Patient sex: F
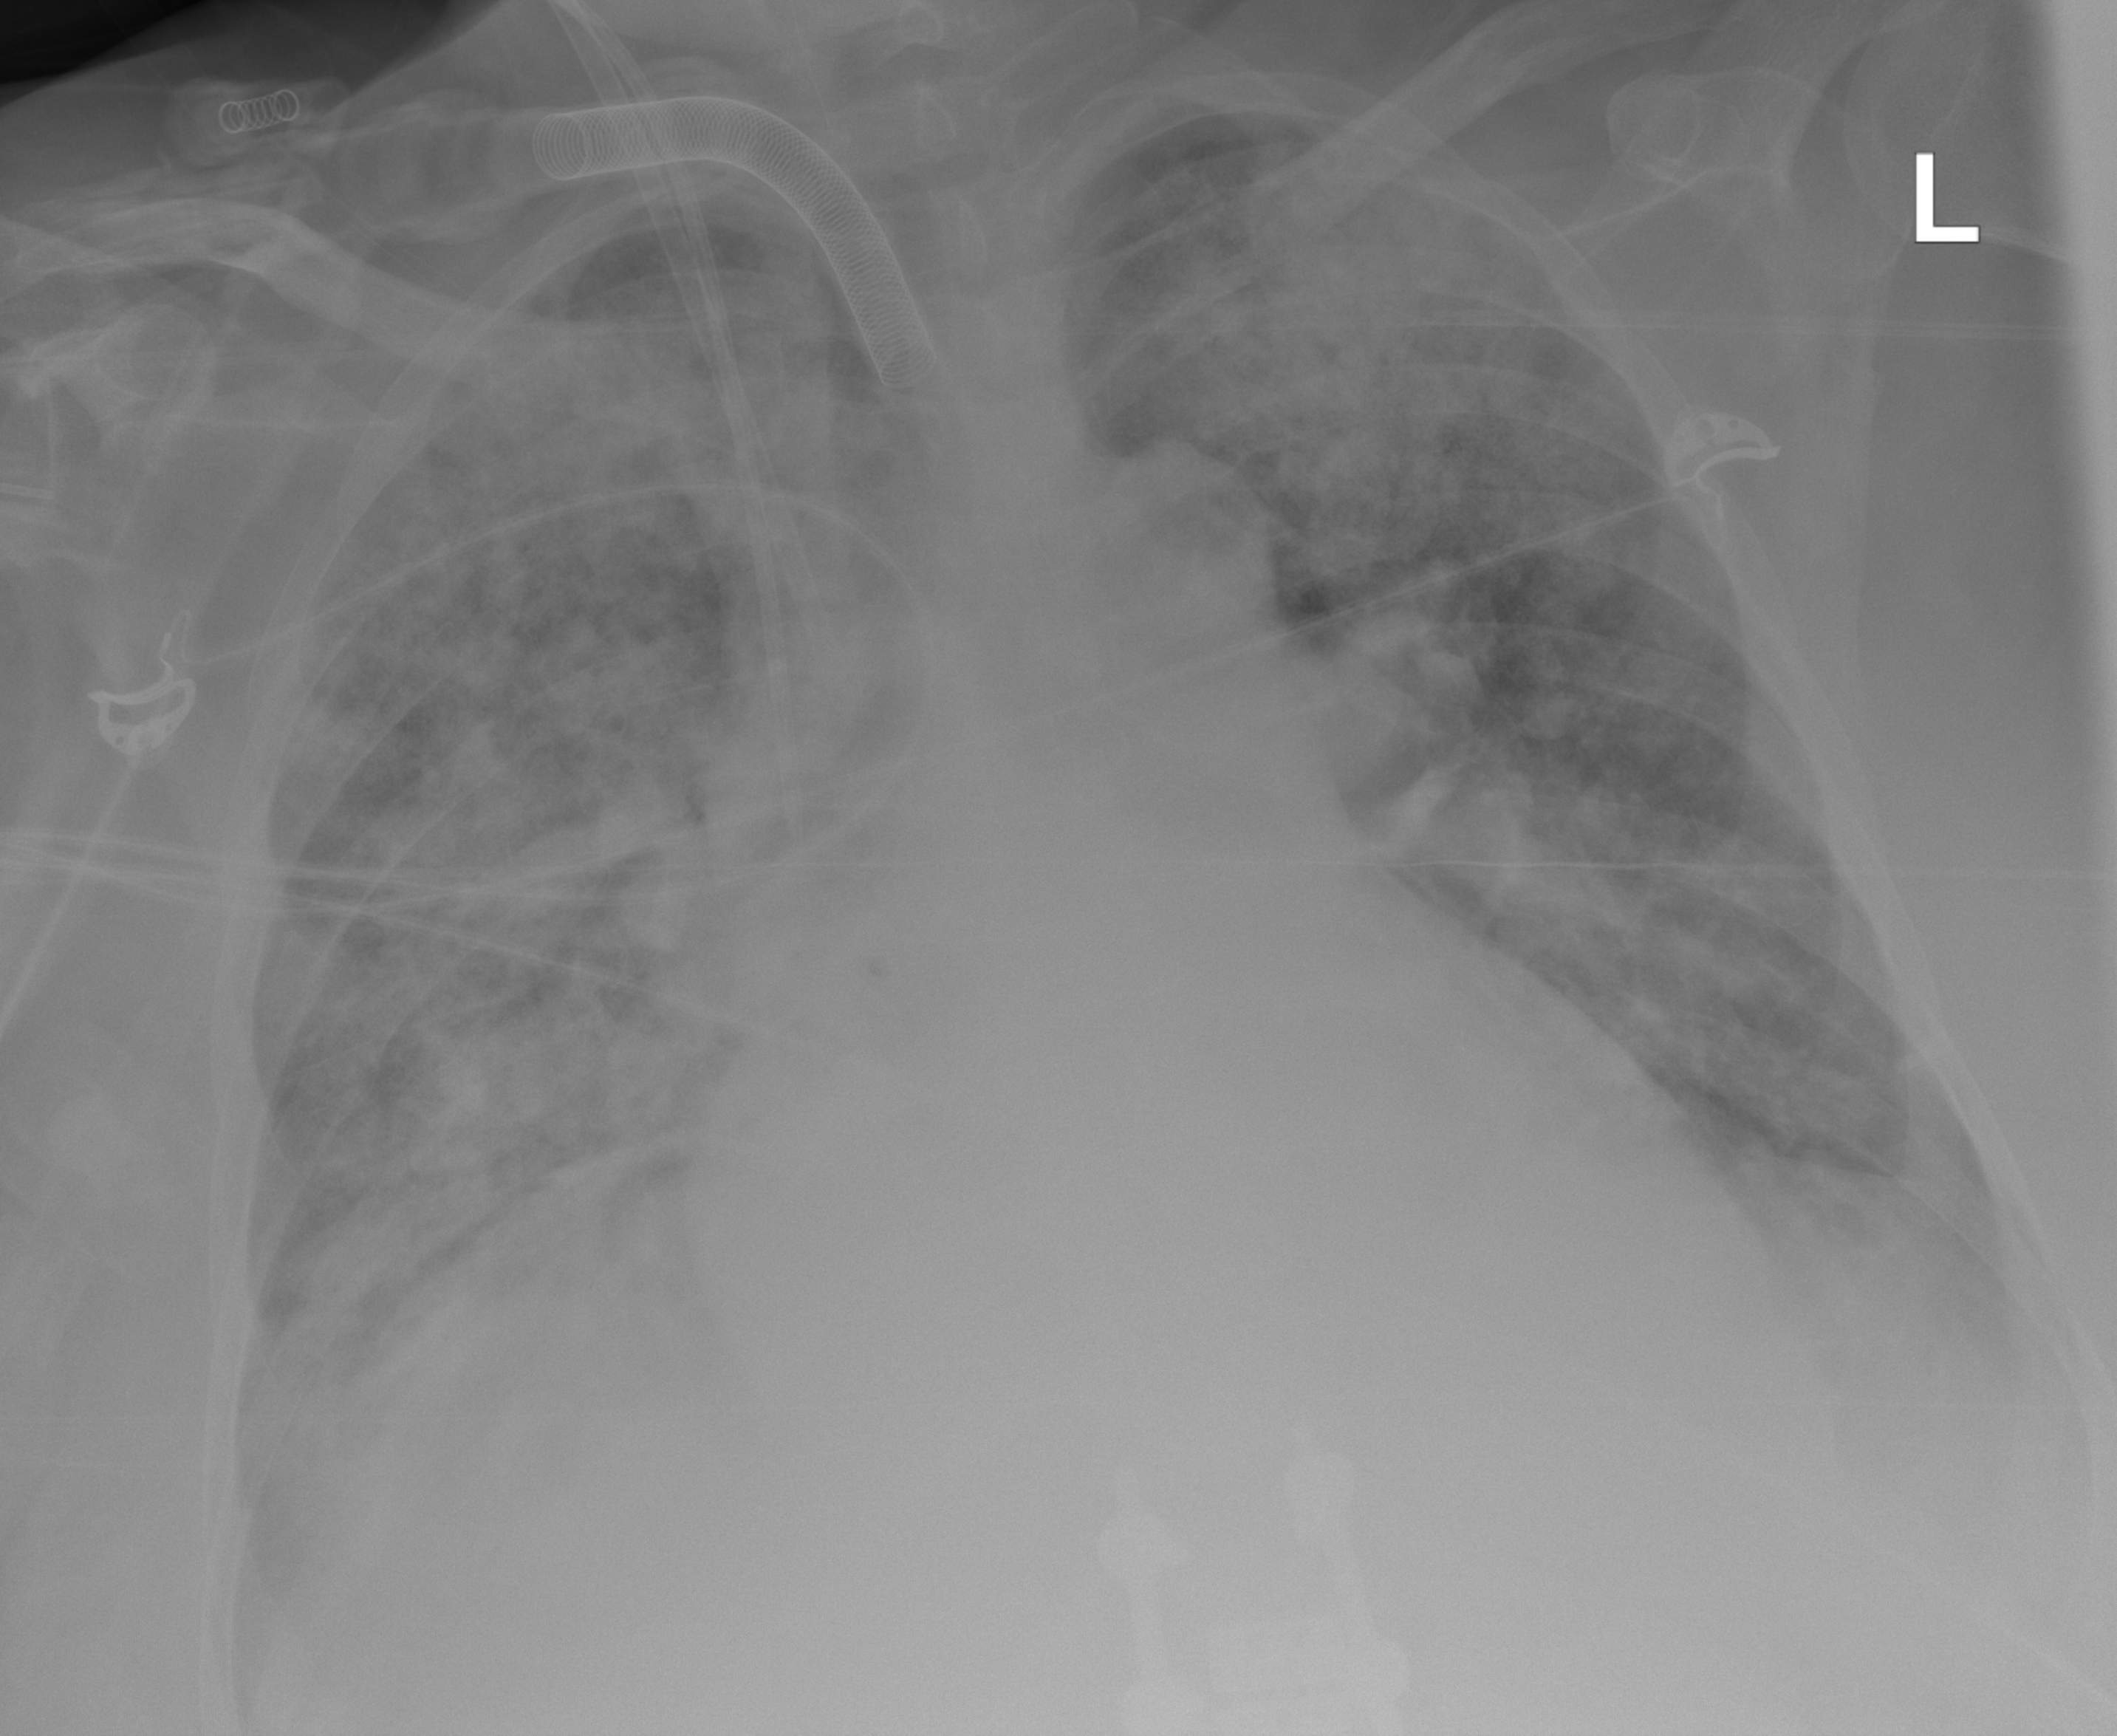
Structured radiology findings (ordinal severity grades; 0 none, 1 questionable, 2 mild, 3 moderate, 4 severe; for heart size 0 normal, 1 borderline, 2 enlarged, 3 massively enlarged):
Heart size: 2
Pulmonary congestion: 3
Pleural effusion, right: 2
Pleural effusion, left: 2
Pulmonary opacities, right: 3
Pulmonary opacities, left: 3
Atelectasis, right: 3
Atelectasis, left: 3